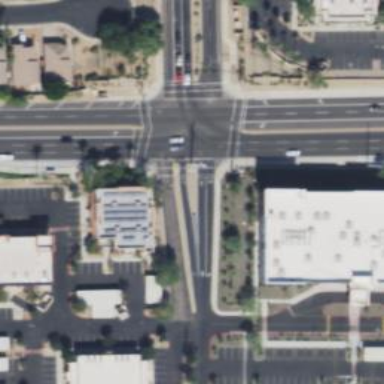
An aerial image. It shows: Solid stop line on the road.